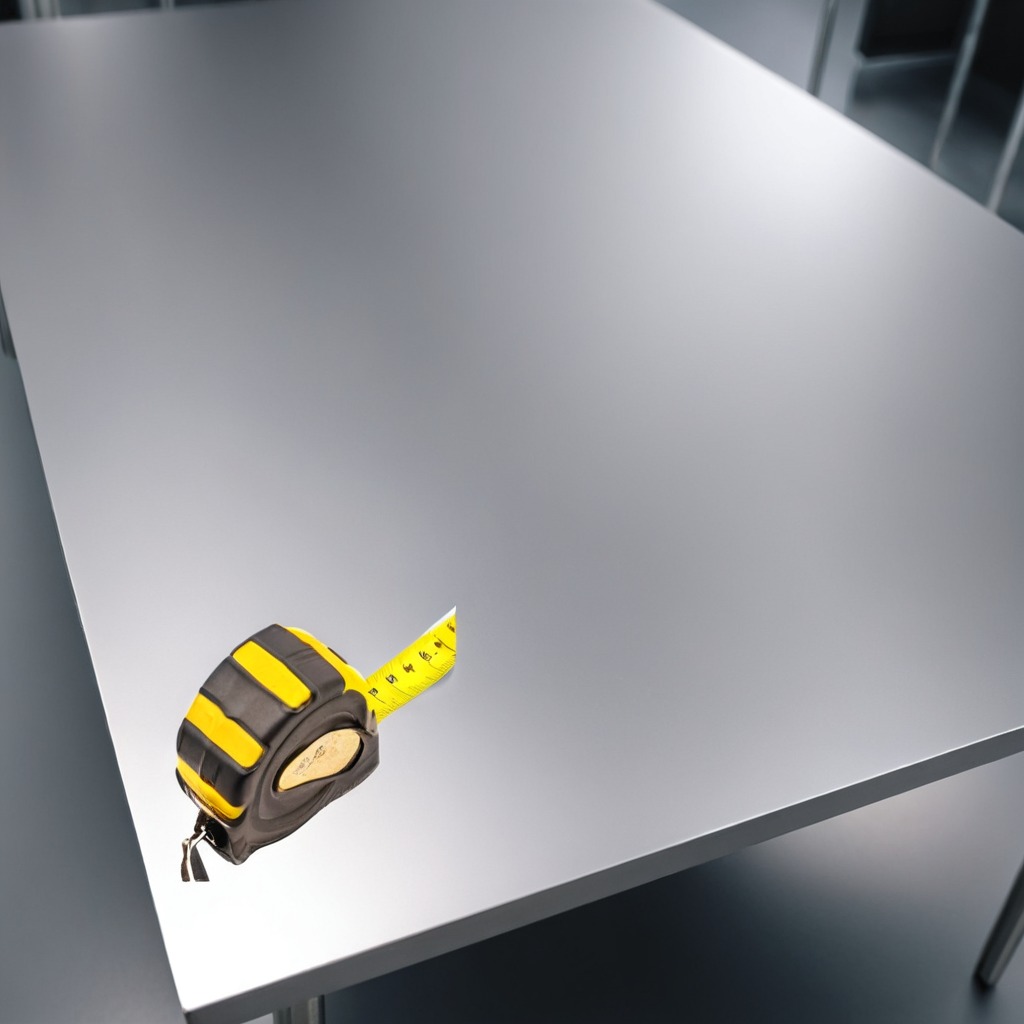
A measuring tape is lying on a stainless steel table in a high-end prototyping lab.